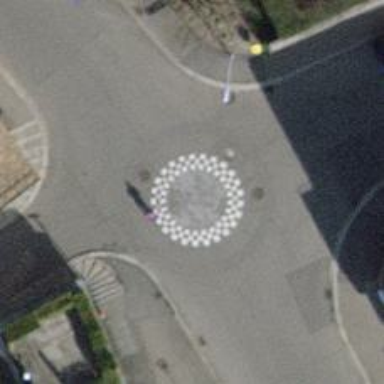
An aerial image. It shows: Rosette traffic calming feature.